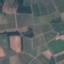
Land use / land cover: PermanentCrop